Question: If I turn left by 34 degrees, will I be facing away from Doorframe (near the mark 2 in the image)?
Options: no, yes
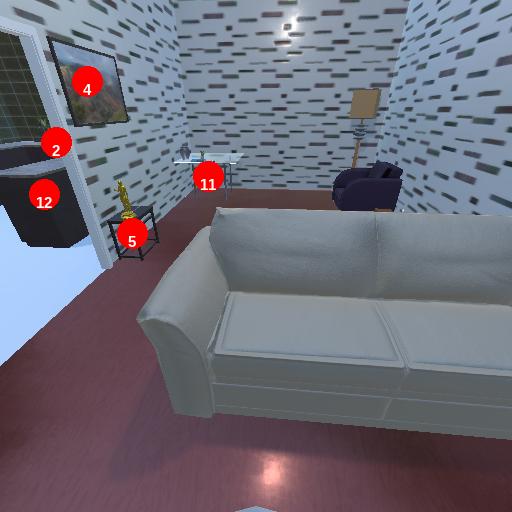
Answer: no